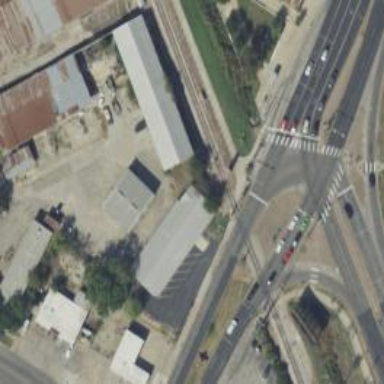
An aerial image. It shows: Full railway crossing barrier.